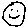
Label: smiley face